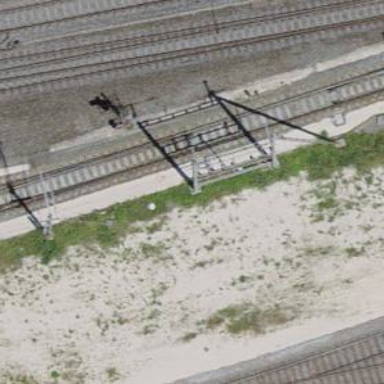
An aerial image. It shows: Railway signal.